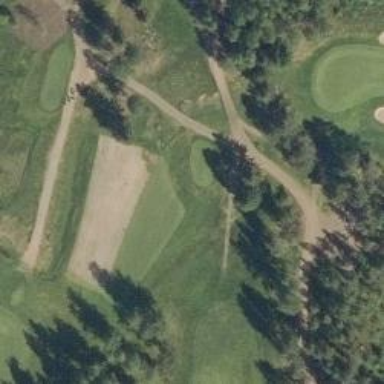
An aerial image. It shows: Path for golf carts.